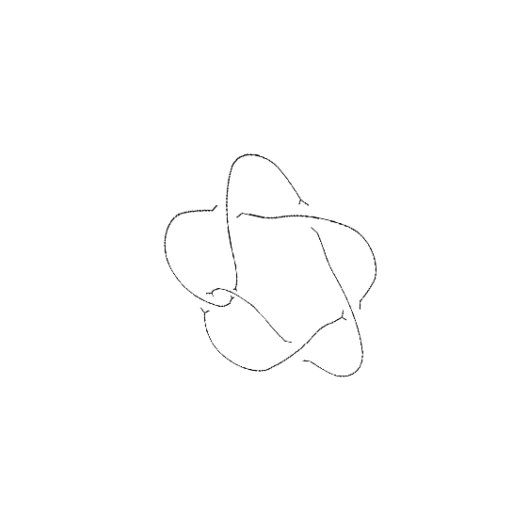
Crossing number: 6